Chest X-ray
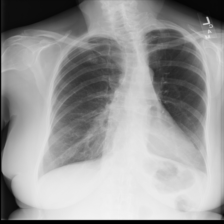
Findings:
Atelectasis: negative
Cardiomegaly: negative
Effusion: negative
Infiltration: negative
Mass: negative
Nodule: negative
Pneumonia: negative
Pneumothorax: negative
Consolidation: negative
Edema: negative
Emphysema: negative
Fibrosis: negative
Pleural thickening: negative
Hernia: negative